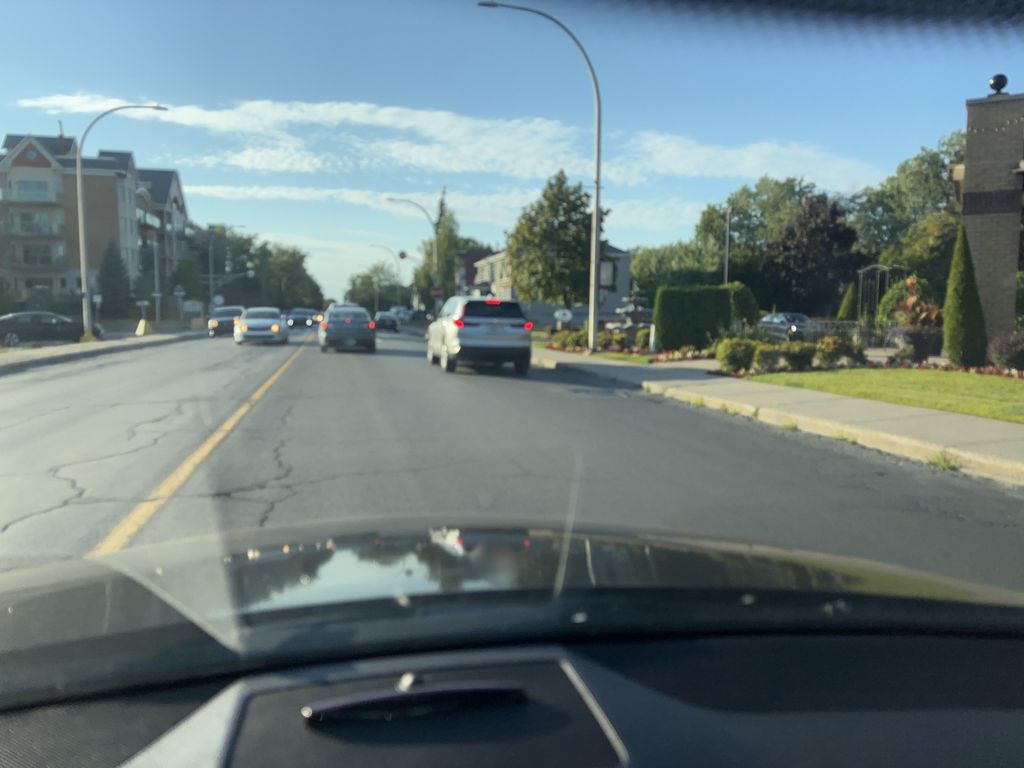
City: montreal